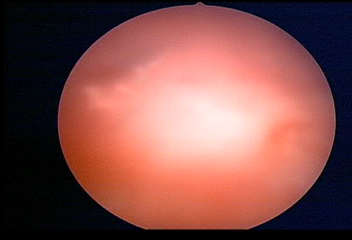
Modality: WLC
Class: Normal mucosa
Bladder cancer association: No